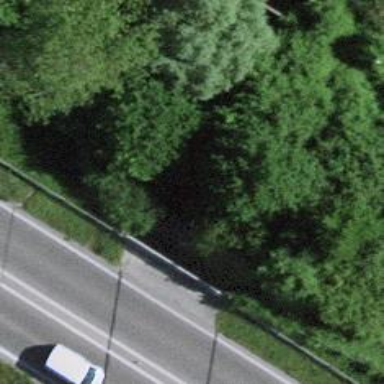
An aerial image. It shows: Tunnel.